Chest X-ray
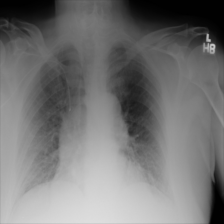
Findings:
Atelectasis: negative
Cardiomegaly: negative
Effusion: negative
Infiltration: negative
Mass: negative
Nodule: negative
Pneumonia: negative
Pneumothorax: negative
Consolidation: negative
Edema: negative
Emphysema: negative
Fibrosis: negative
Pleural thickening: negative
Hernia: negative